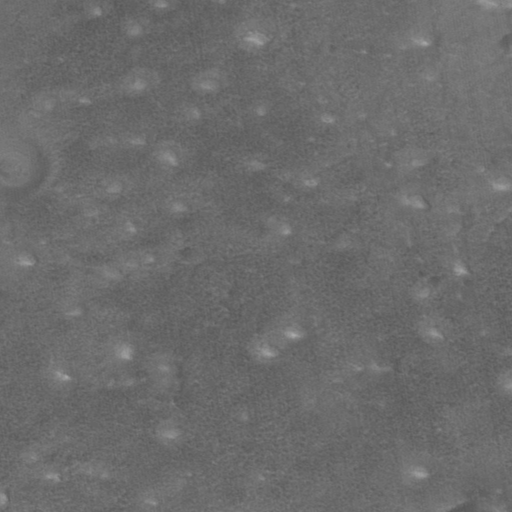
Classes present: Background, Cone